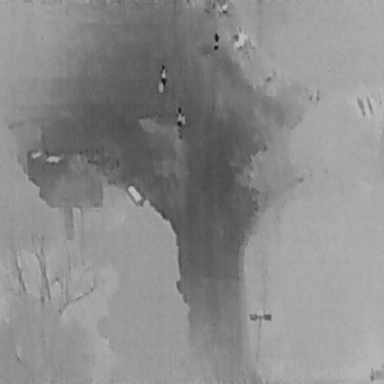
There are five objects shown in the infrared image, including three People, and two Bicycles.